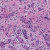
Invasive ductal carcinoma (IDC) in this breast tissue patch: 1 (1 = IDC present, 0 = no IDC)